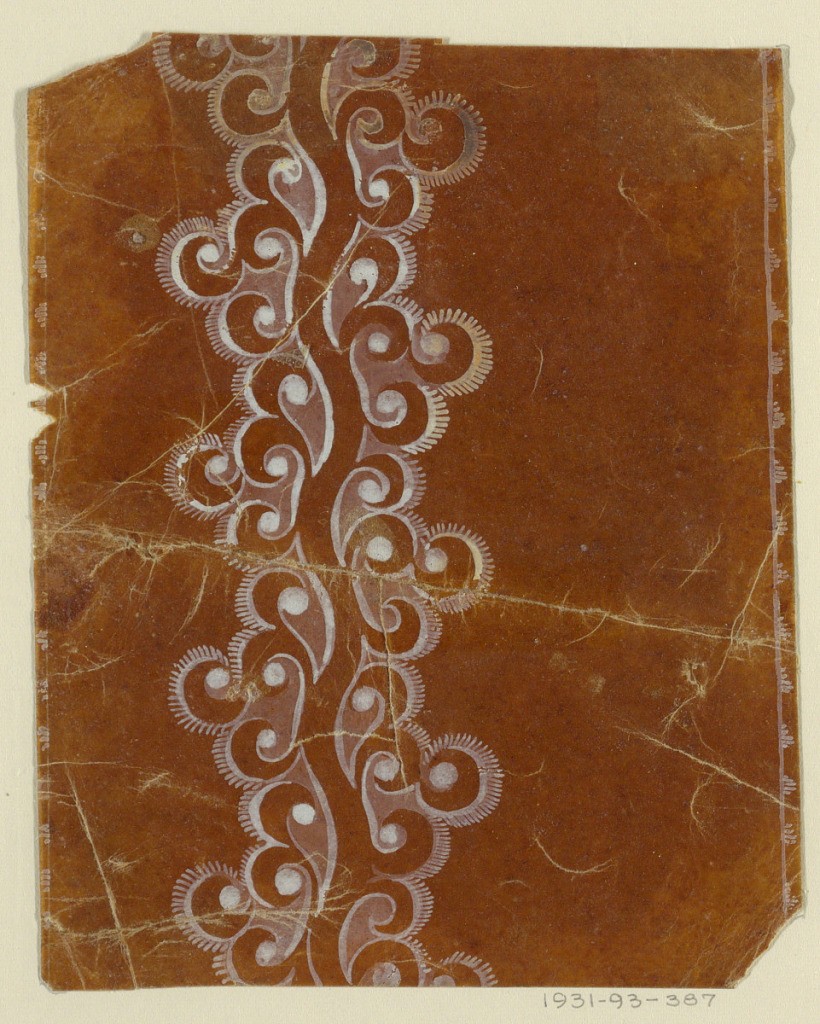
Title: Floral field and border
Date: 1780–1815
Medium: White on glazed paper
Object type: Drawing
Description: Vertical rectangle. A tight repeat of an undulating stylized branch with scroll shaped leaves with fuzzy edges. To left and right, vertical lines with repeats of small grouped horizontal lines.